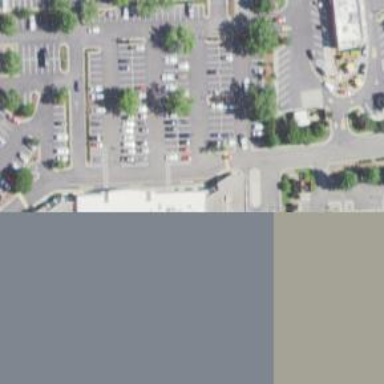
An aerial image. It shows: Supermarket.